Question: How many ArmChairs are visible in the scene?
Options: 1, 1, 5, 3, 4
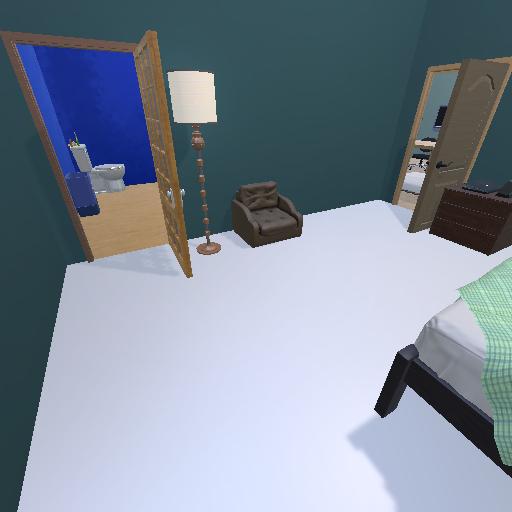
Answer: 1